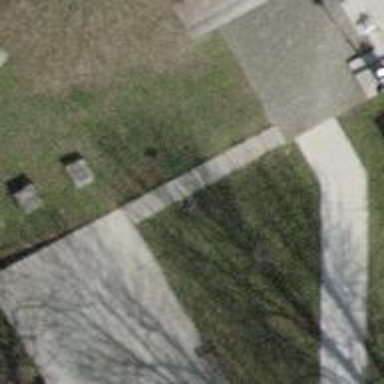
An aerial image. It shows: Concrete footway.